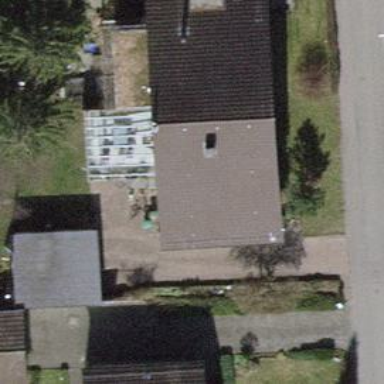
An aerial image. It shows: Semidetached house with tiled roof.